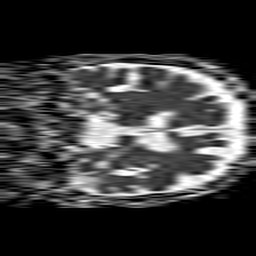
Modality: ADC
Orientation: coronal
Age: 87
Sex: female
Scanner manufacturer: philips
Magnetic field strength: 1.5 T
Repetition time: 4.6 s
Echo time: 0.08631 s